Найдите (укажите координаты) внутри горизонтально расположенной трубы радиуса $R$ (см. рисунок) хотя бы одну точку $C$, не лежащую на вертикальном диаметре $A B$, со следующим свойством: небольшой шарик, отпущенный из точки $C$ без начальной скорости, возвращается в точку $C$ после трех упругих ударов о стенку трубы.
Определите время $t$, за которое это произойдет.
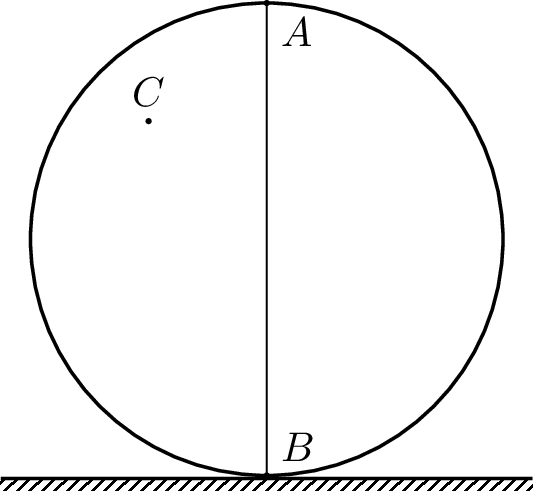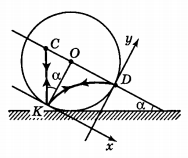
Найдите (укажите координаты) внутри горизонтально расположенной трубы радиуса $R$ (см. рисунок) хотя бы одну точку $C$, не лежащую на вертикальном диаметре $A B$, со следующим свойством: небольшой шарик, отпущенный из точки $C$ без начальной скорости, возвращается в точку $C$ после трех упругих ударов о стенку трубы.
Решение: Из принципа обратимости механического движения следует, что шарик после второго удара должен лететь назад по прежней траектории. Для этого в точке $D$ (см. рисунок) он должен удариться, имея скорость, перпендикулярную поверхности трубы.  Попробуем подобрать такой угол $\alpha$, чтобы касательная в точке $K$ была параллельна $O D$. Возьмем точку $C$ на продолжении $О D$. Движение шарика вдоль оси $x$ происходит с ускорением $g \sin \alpha$, а вдоль оси $y$ — с ускорением $g \cos \alpha$. исходя из этого можно показать, что точка $C$ — искомая точка. При этом $$ \operatorname{tg} \alpha=\frac{1}{3}, O C=\frac{R}{3}. $$ Получаем ответ: точка находится на расстоянии $O C=\frac{R}{3}$ от центра трубы (выше центра) на прямой, проходящей через центр трубы под углом $\alpha=\operatorname{arctg} \frac{1}{3}$ к горизонту.
Ответ: Точка находится на расстоянии $O C=\frac{R}{3}$ от центра трубы (выше центра) на прямой, проходящей через центр трубы под углом $\alpha=\operatorname{arctg} \frac{1}{3}$ к горизонту.

Определите время $t$, за которое это произойдет.
Решение: Из уравнения движения определяем время движения шарика: $$ t=4 \sqrt{\frac{2 \sqrt{10}}{3} \frac{R}{g}}. $$
Ответ: $$ t=4 \sqrt{\frac{2 \sqrt{10}}{3} \frac{R}{g}}. $$
Темы:
T, Механика, Кинематика, Всероссийские, Геометрия